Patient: sex M, age 36
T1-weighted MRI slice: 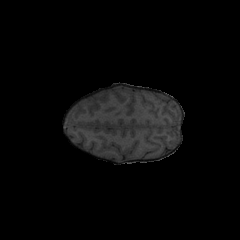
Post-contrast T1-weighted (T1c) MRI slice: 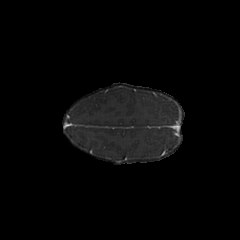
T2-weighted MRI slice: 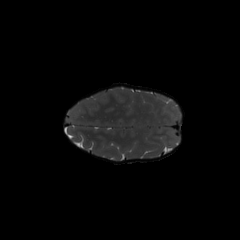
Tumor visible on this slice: no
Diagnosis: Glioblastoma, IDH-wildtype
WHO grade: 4